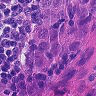
Metastatic tissue present: yes